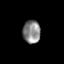
Tissue: skin
Cell type: Epithelial cells
Senescence score: 0.2779
Nuclear area (px): 395
Mean DAPI intensity: 135.516